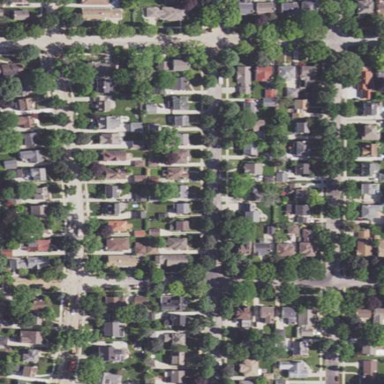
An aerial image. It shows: Sidewalk.